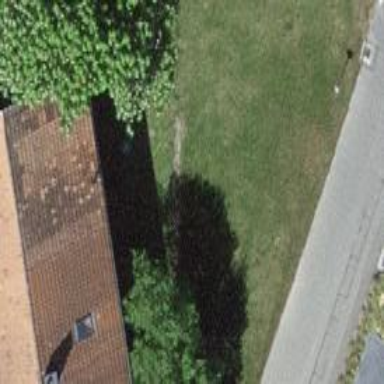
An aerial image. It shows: Residential building.